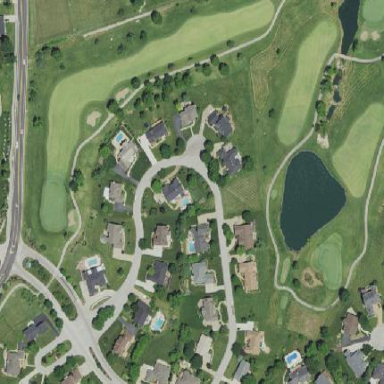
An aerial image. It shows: Golf rough area.